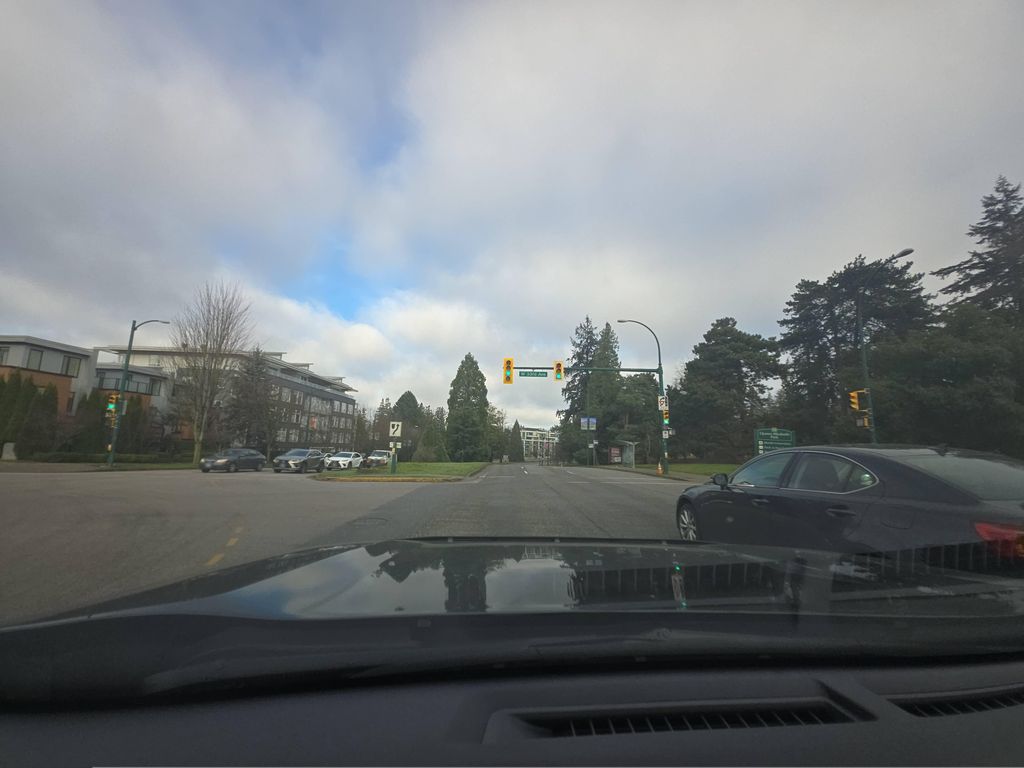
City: vancouver